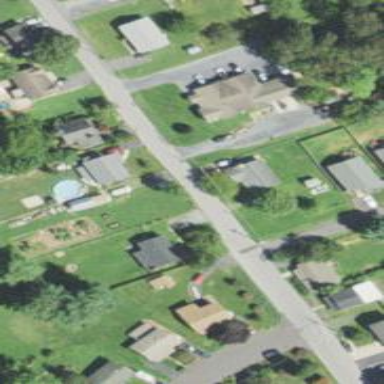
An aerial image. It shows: Alley classified as service road.